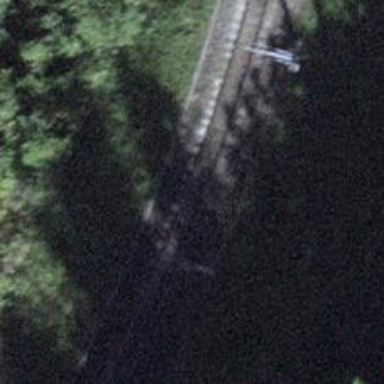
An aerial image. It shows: Narrow-gauge railway track with 1 electrified contact line.